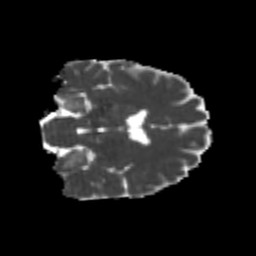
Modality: MD
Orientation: coronal
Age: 23
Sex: female
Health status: healthy
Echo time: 0.074 s